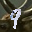
Label: 9